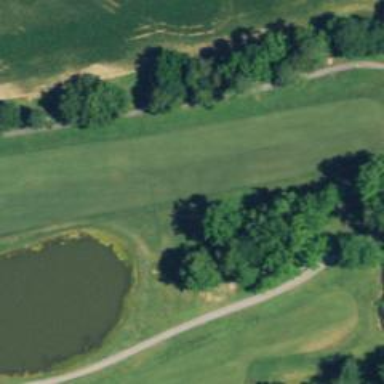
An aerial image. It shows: View of golf hole.